Question: I try to make tower defense game. My question is i added png images.(these two little soldier's image) how i remove white area?
The walking area code is: (and the images added to project with names: 1.png, 2.png, 3.png
'''
var char = [SKTexture]();
for i in 1...3 {
char.append( SKTexture(imageNamed: String(i)) );
}
var runningAction = SKAction.animateWithTextures(char, timePerFrame: 0.18);
self.runAction(SKAction.repeatActionForever(runningAction))
'''

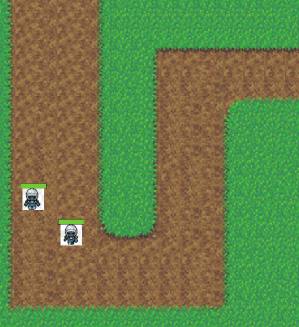
Answer: You should check '1.png', '2.png' and '3.png' - they probably have a white instead of transparent background.